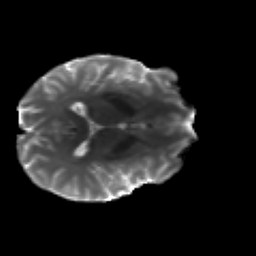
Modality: T2w
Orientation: axial
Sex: male
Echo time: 0.114 s